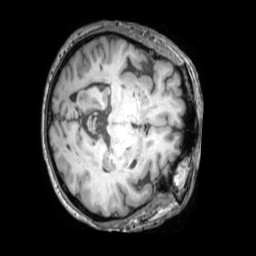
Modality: T1w
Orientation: axial
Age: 69
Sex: male
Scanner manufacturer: philips
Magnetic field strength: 3 T
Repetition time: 0.009883 s
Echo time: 0.004606 s